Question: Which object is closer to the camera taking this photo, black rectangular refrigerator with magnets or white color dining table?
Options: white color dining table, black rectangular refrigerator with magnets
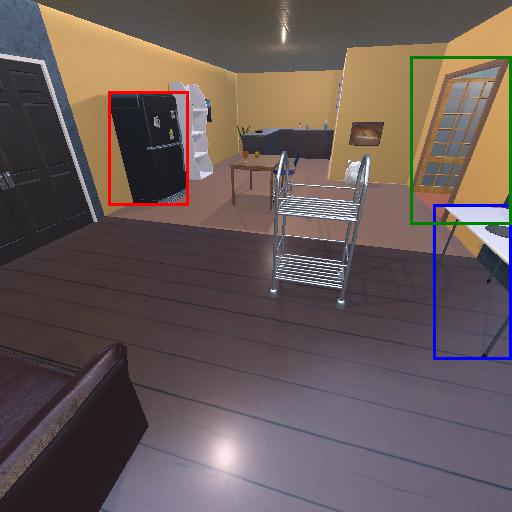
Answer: white color dining table